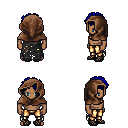
a pixel art fantasy rpg character, male body template, human, dark skin, black tattered cape, gold greaves, blue curly afro hairstyle, cloth hood, ghillies, four views (front, back, left, right), 2x2 character sprite sheet, small pixel art, hard edges, no anti-aliasing